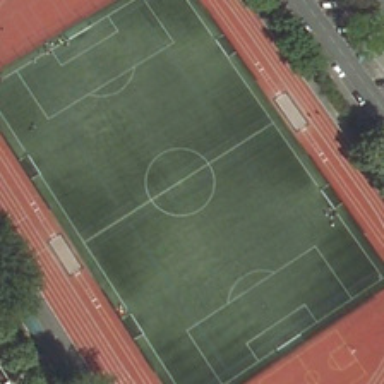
Several green trees are near a playground .